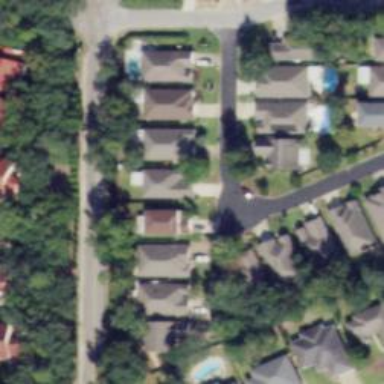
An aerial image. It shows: This residential area consists of single-family homes.